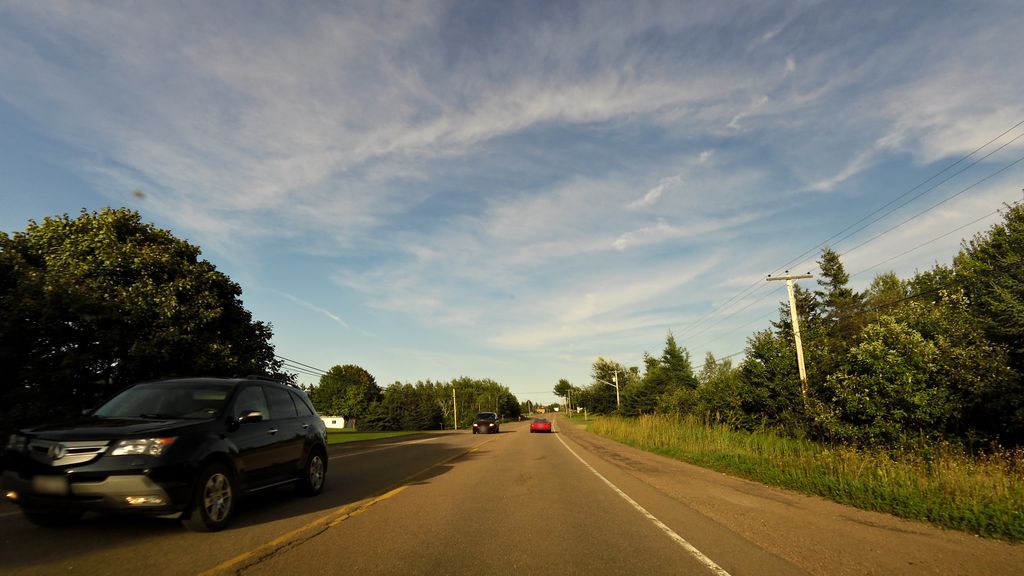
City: charlottetown